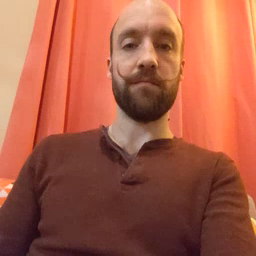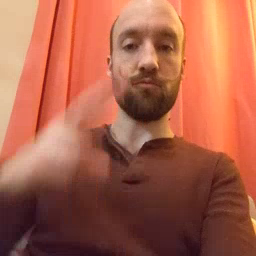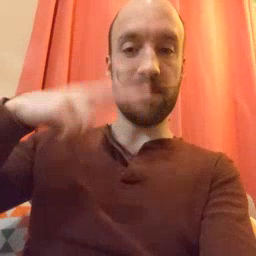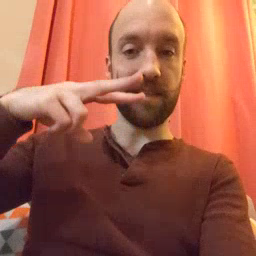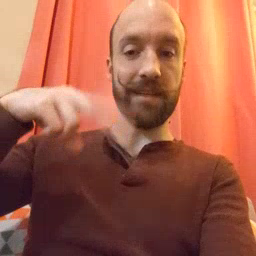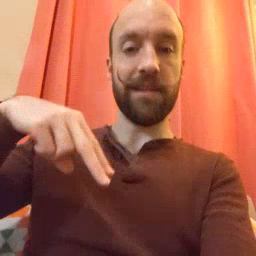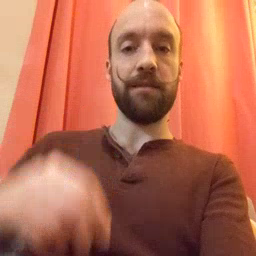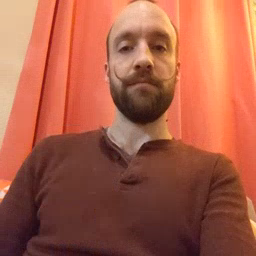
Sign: read